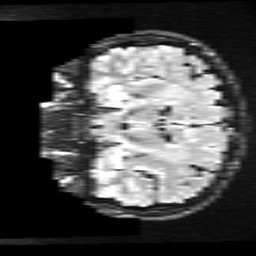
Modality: FLAIR
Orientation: coronal
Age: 31
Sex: male
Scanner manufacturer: ge
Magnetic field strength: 3 T
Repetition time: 11 s
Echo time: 0.1497 s